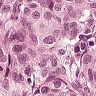
Metastatic tissue present: yes